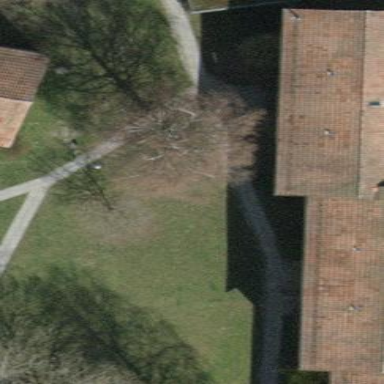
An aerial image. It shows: View of apartment building.